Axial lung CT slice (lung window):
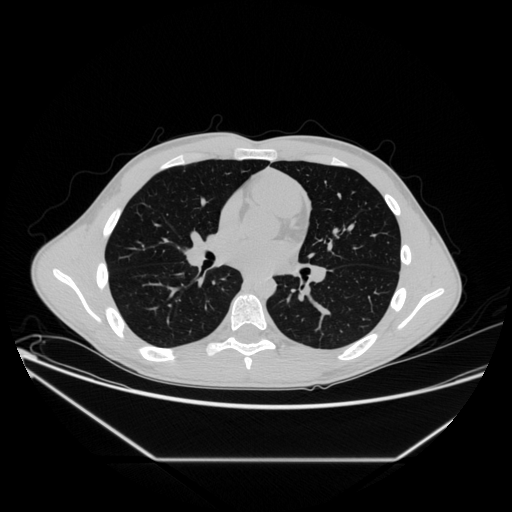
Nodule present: no